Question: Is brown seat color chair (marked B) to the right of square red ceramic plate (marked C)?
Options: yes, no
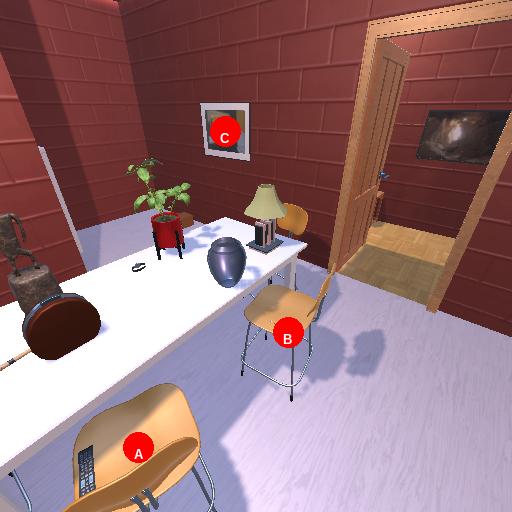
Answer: yes